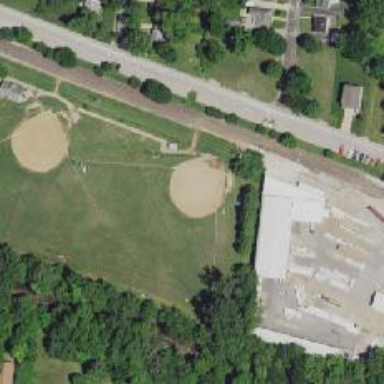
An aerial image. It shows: Softball pitch for leisure sports.